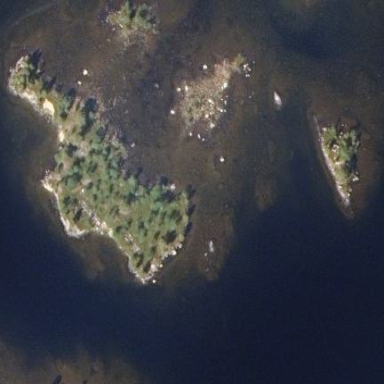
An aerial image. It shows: Islet.